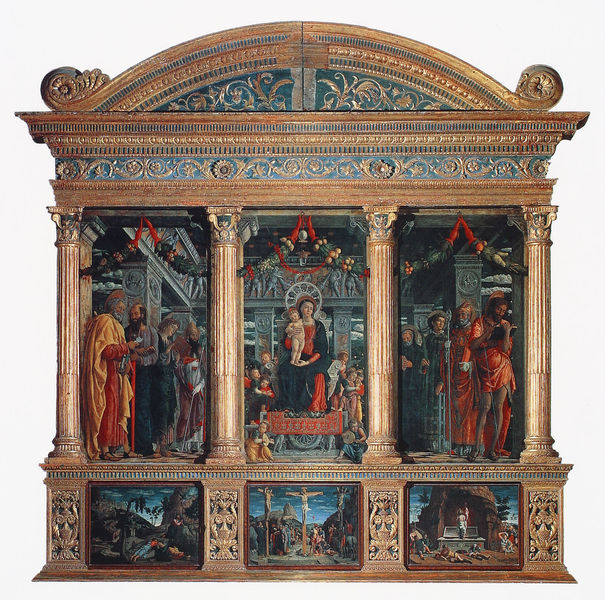
Titel: Thronende Madonna mit Christuskind und Heiligen
Künstler: Andrea Mantegna
Standort: Verona (EU - I - Toskana)
Institution: San Zeno
Schlagwörter: blau, himmel, gelb, blumen, männer, orange, säule, säulen, obst, rot, ornament, architektur, gold, kind, girlande, relief, bilder, bogen, baby, thron, kreuz, altar, fries, christus, jesus, kreuzigung, tempel, gesandte, heilige, abendmahl, schnecken, maria, madonna, tryptichon, jesuskind, tafeln, golgotha, triptychon, golgota, schrain